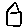
Label: house